Question: I have a job with a tMSSqlConnection setup, and I need to share that connection with a joblet. I found instructions online saying to register it as a shared connection, and then add an option in dynamic settings of the joblet components with that connection name, so it can be selected from the component list of connections. However Java is complaining when I try to do this.
The job + joblet works fine if I do not try to share the connection.

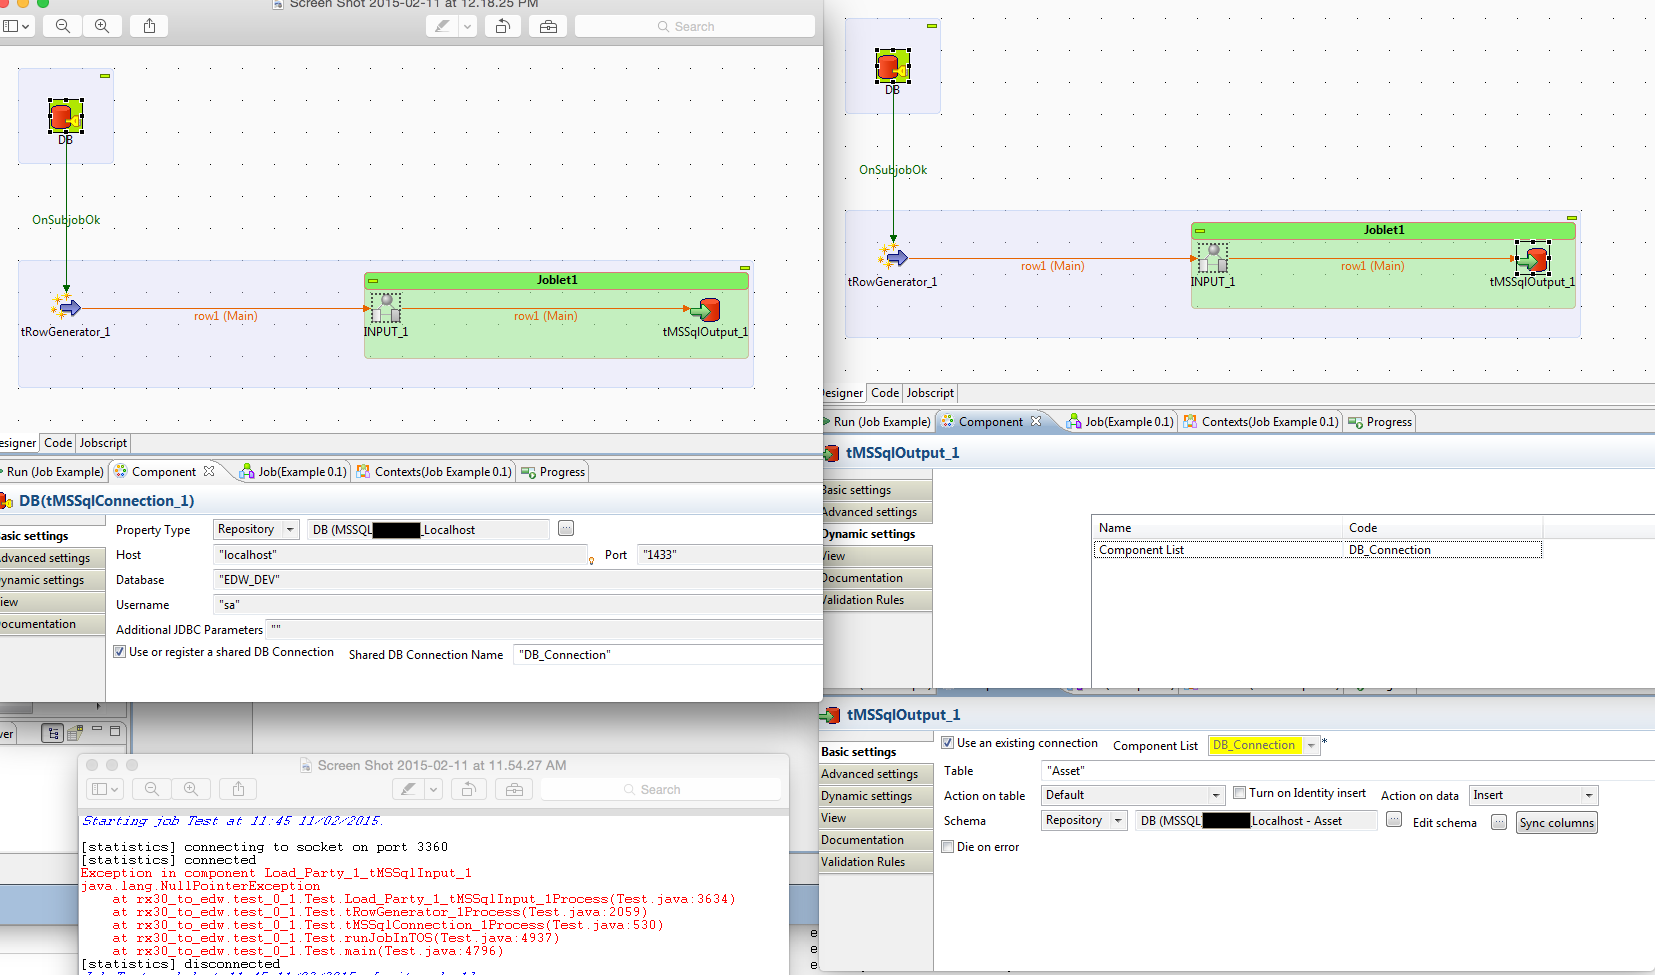
Answer: I figured out that you need to put a pre-job in the joblet and then connect the tMSSQLconnection, and then use the share or register a connection, as UmeshR mentioned. But the thing I was missing was that you CAN put a pre-job in a joblet.